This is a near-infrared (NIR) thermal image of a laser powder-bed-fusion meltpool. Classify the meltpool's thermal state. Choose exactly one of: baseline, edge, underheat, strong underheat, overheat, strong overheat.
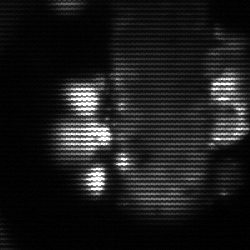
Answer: strong underheat